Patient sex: F
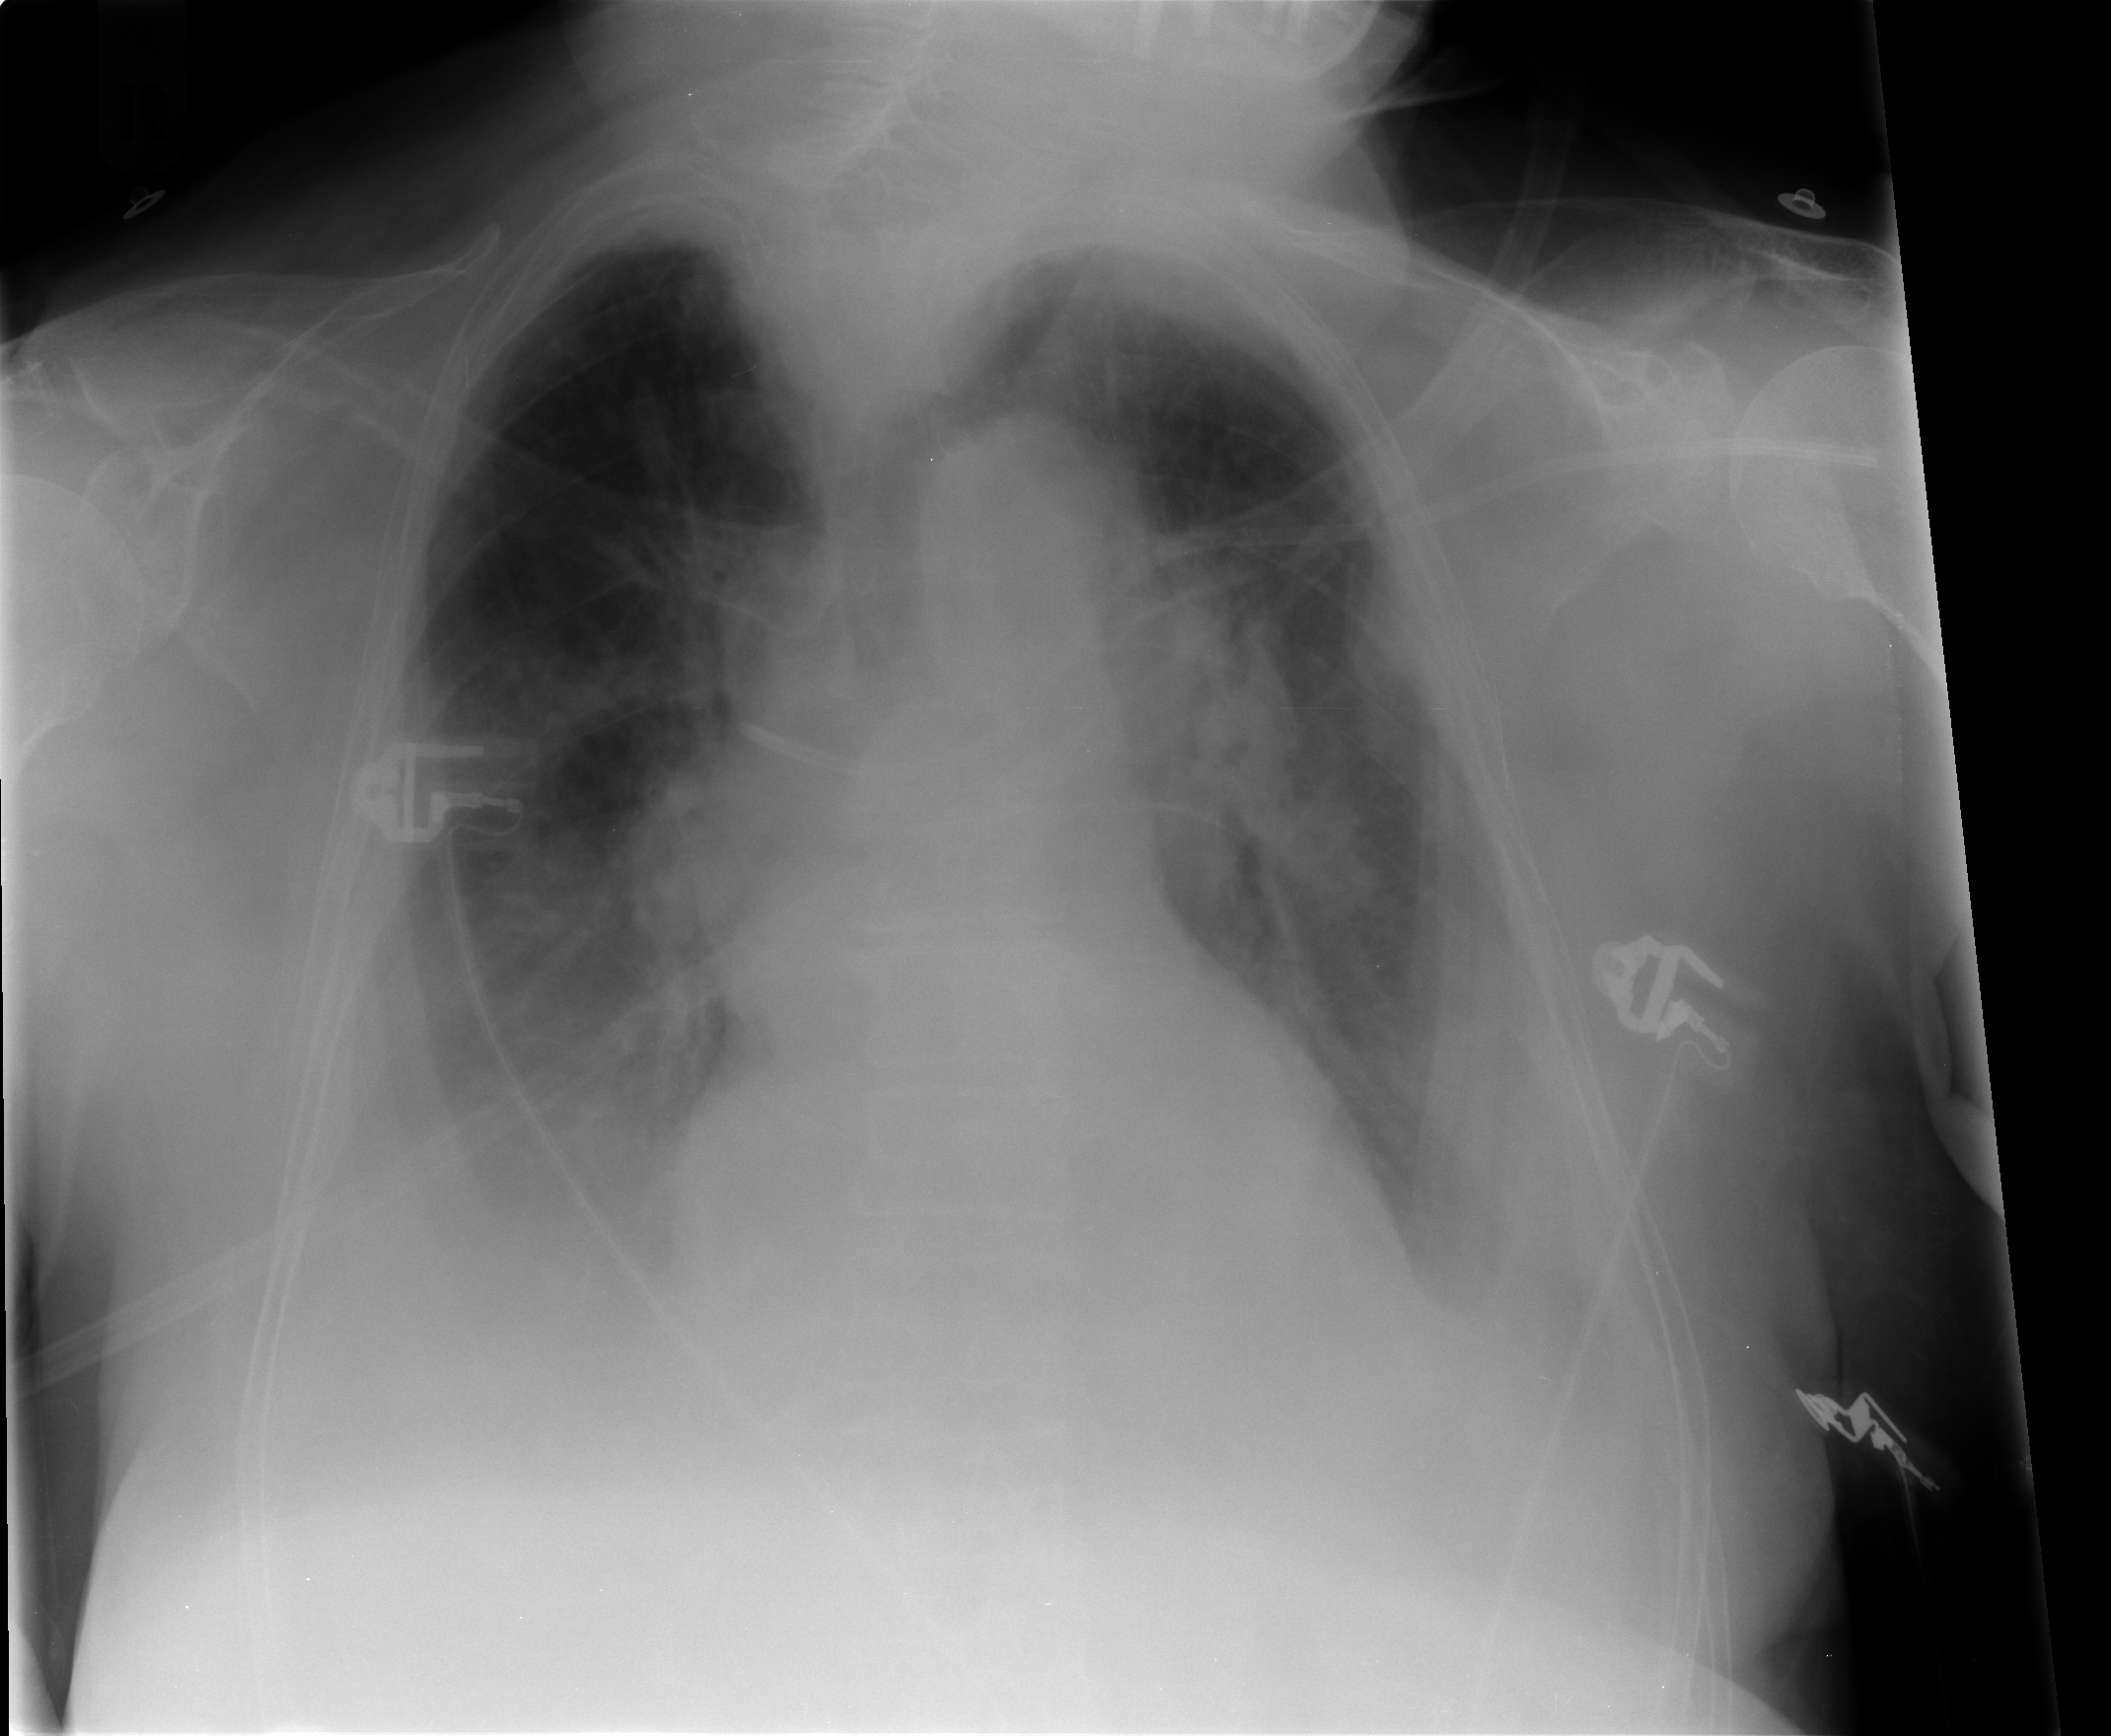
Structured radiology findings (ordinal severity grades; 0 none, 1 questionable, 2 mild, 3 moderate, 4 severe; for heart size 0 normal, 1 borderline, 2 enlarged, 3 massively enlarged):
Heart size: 0
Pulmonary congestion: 2
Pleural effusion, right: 3
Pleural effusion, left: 2
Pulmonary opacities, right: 0
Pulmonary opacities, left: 0
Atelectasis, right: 2
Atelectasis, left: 2